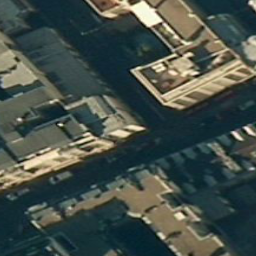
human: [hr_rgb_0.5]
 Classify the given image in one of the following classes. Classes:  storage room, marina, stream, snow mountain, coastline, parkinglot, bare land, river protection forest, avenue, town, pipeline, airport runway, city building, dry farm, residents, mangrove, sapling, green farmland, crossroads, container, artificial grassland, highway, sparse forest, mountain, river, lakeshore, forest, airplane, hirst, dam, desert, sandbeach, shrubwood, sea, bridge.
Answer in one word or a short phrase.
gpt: city building